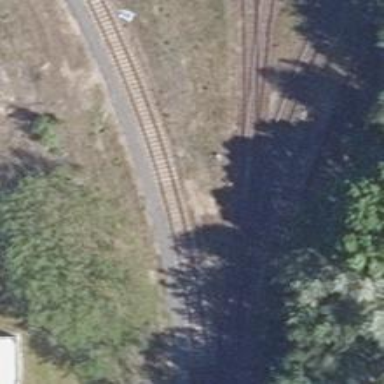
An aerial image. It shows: Rail spur service.